Question: Count the number of objects in the diagram.
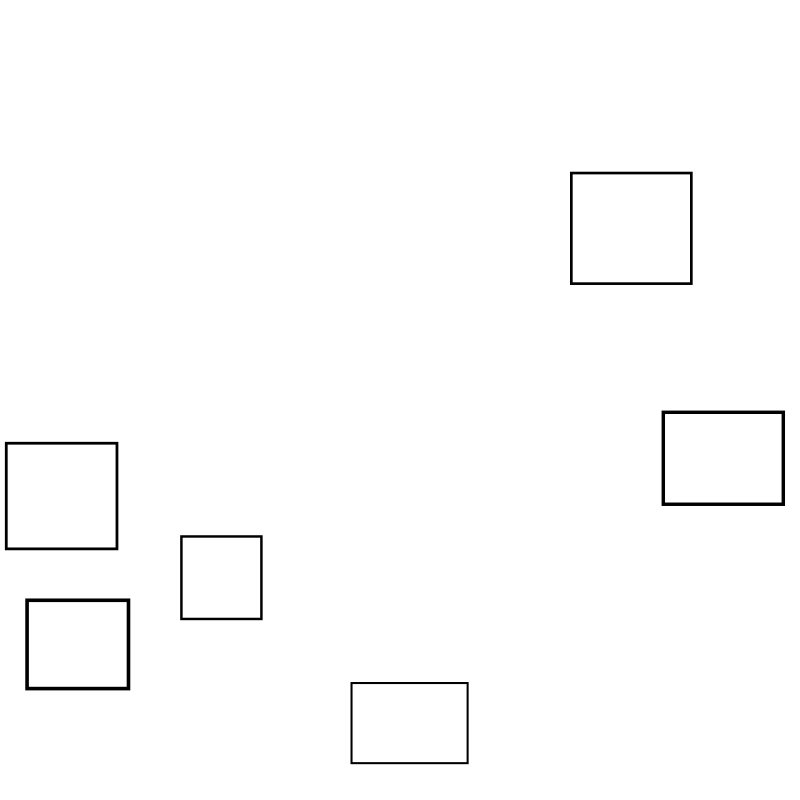
Answer: 6